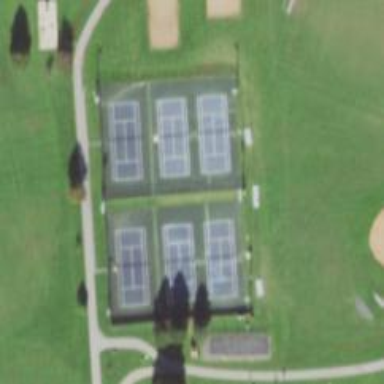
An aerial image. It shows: Tennis court in leisure pitch.